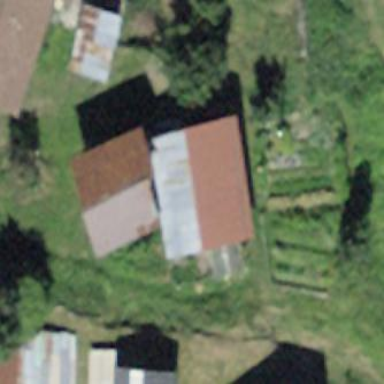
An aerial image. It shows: Simple house.